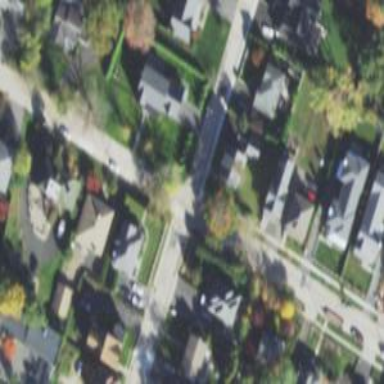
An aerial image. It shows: Residential road with sidewalk on the left.